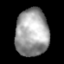
Tissue: lung
Cell type: Epithelial cells
Senescence score: 0.195
Nuclear area (px): 1538
Mean DAPI intensity: 158.976